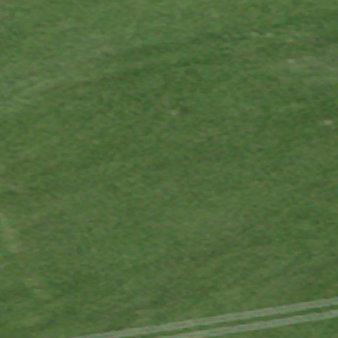
Label: other